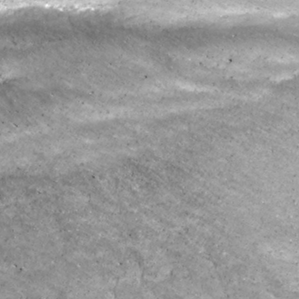
Label: non_frost